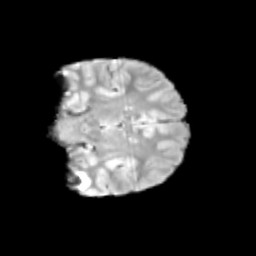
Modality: T2w
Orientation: coronal
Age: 10
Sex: male
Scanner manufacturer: siemens
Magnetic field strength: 3 T
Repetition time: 3.8 s
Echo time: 0.07 s